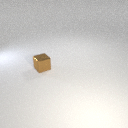
small brown metal cube